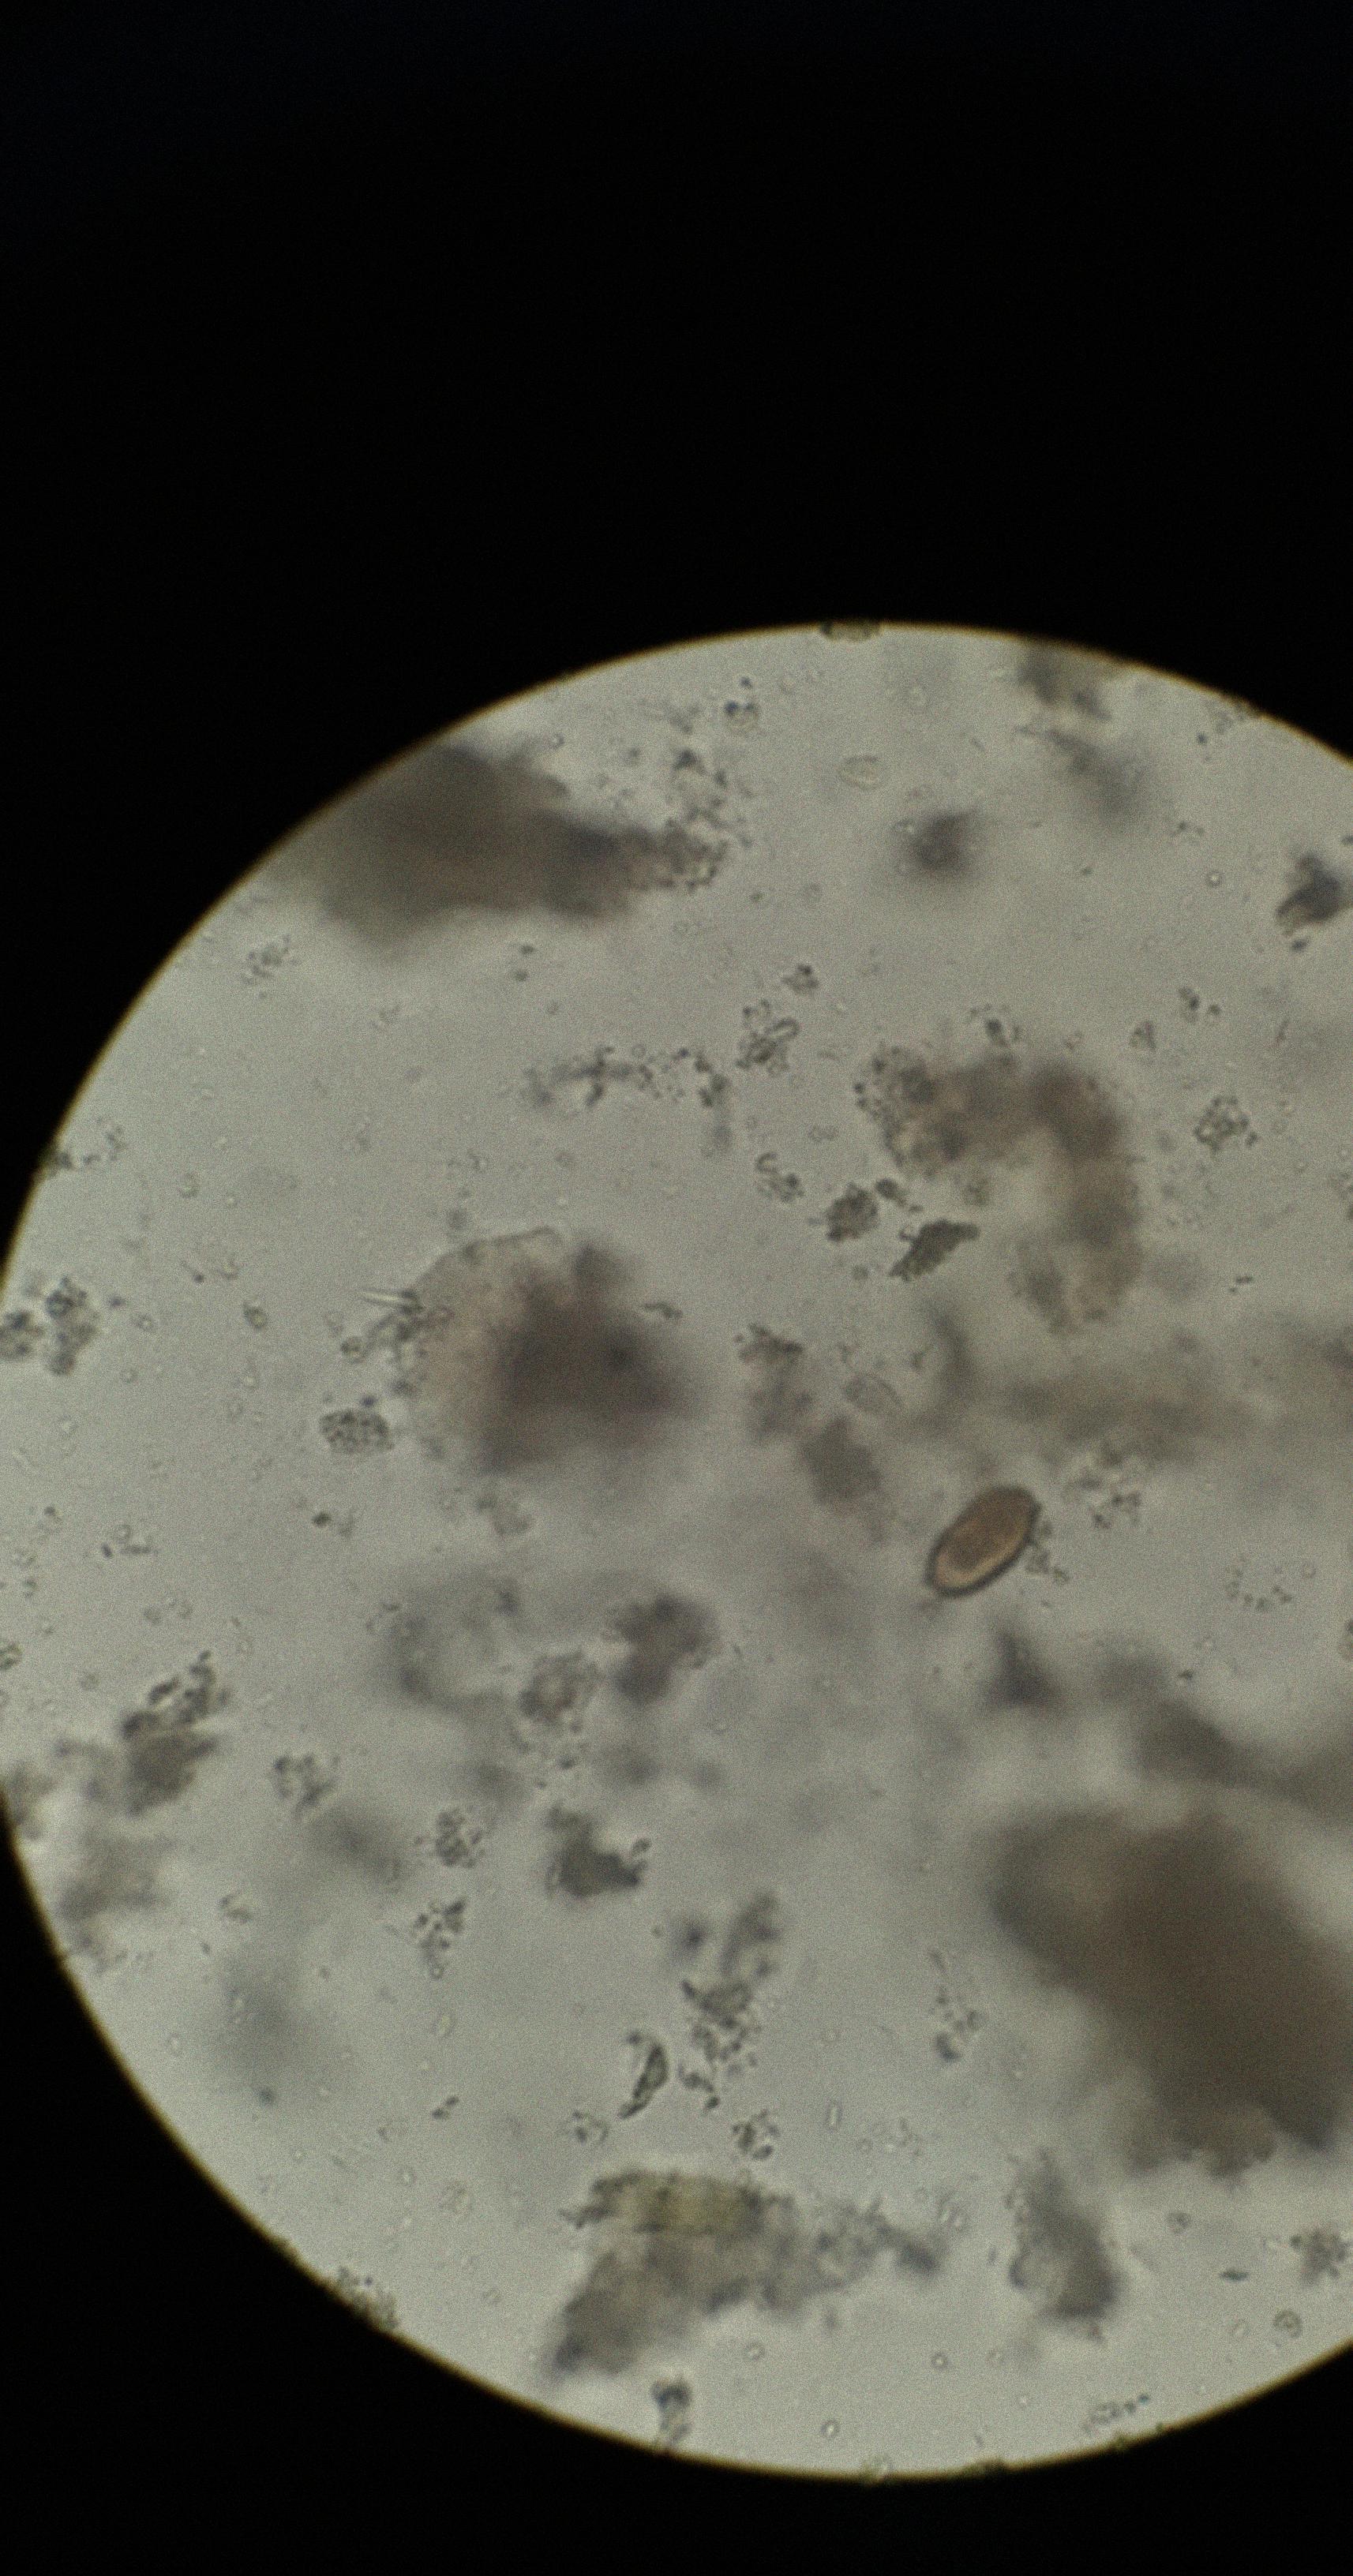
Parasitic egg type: Capillaria philippinensis